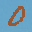
Label: 0